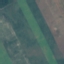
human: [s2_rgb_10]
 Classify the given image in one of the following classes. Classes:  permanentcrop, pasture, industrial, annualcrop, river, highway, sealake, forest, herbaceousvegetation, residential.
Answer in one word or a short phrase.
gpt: AnnualCrop